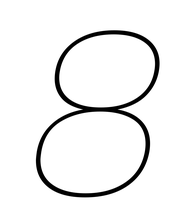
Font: Poppins-ThinItalic